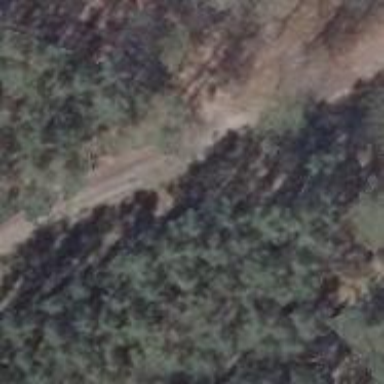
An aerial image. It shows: Sandy track road with grade5 tracktype.